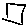
Label: square